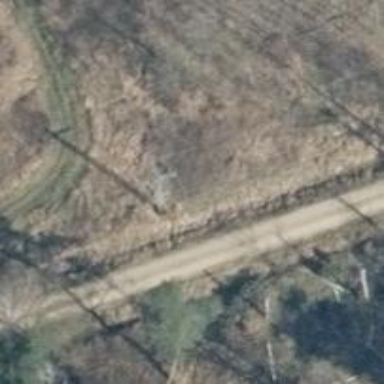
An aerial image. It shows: Minor power line with three cables.